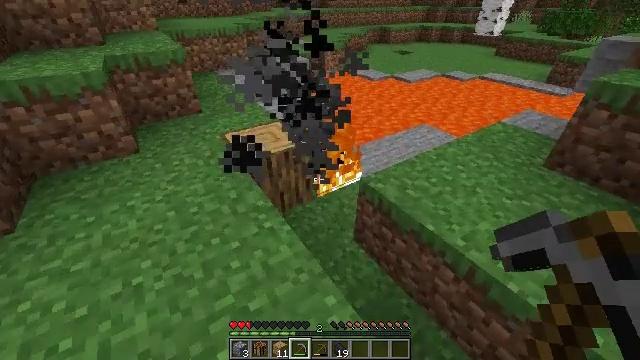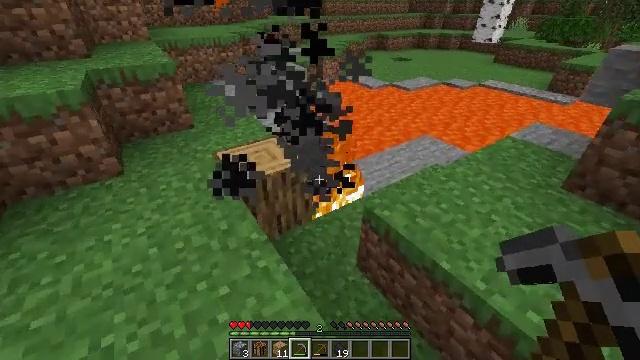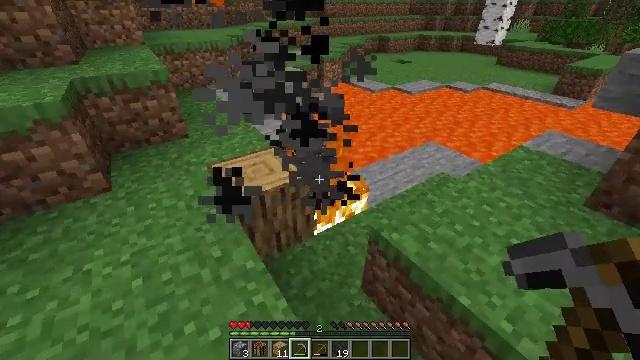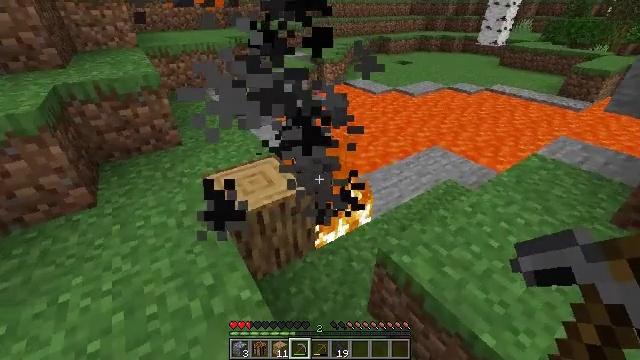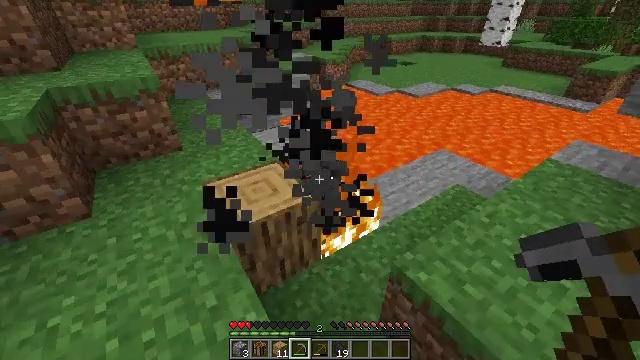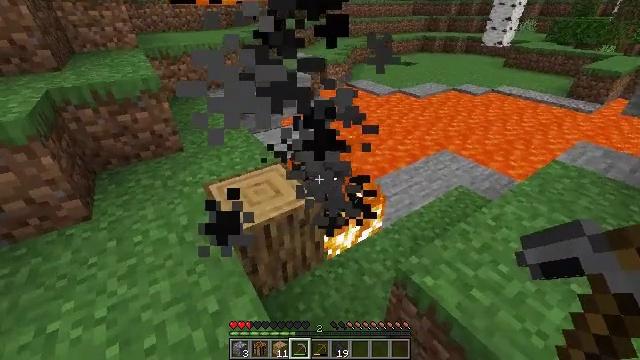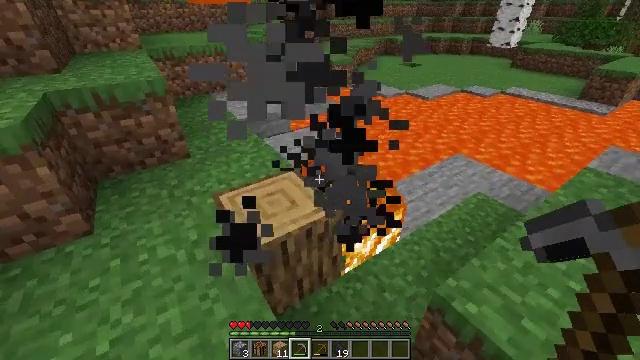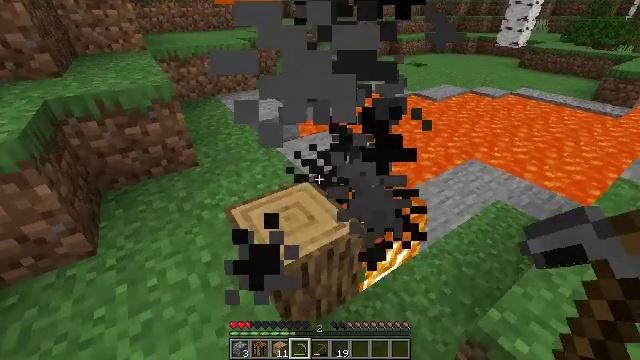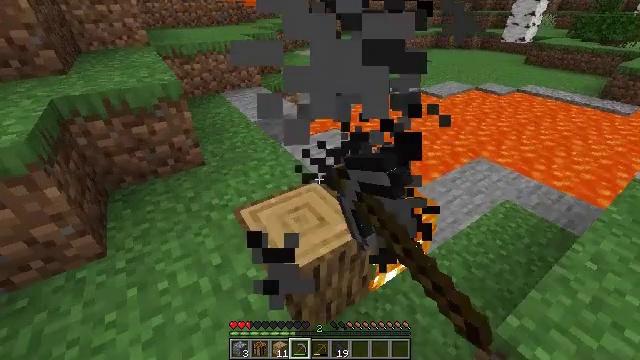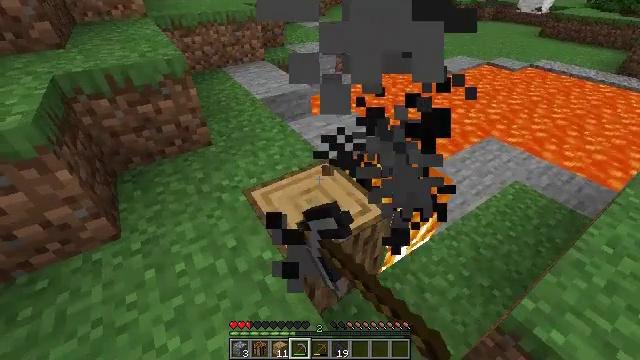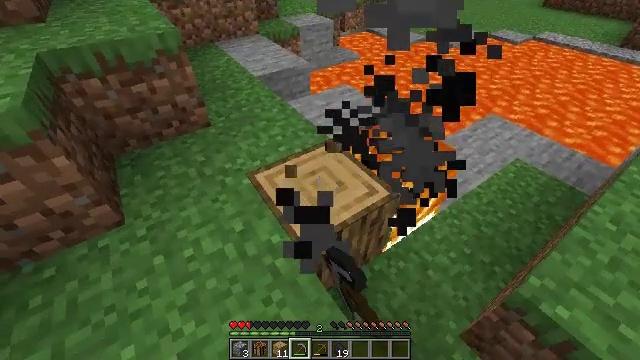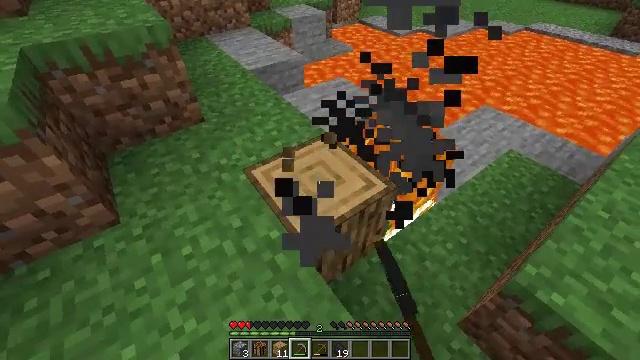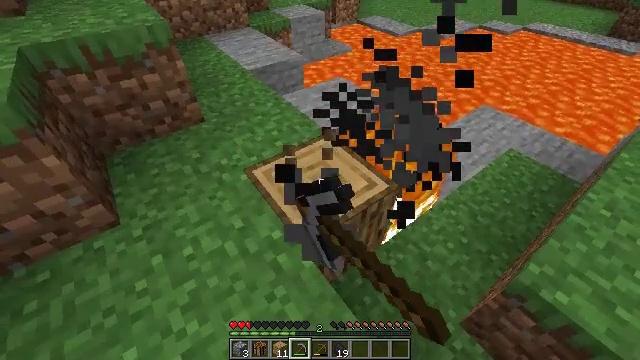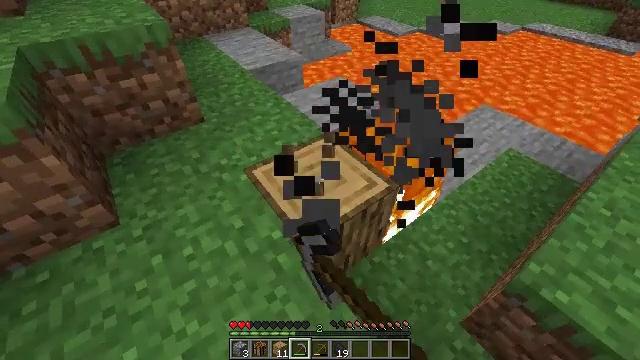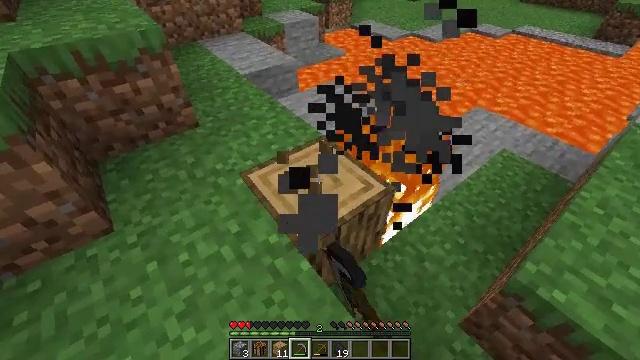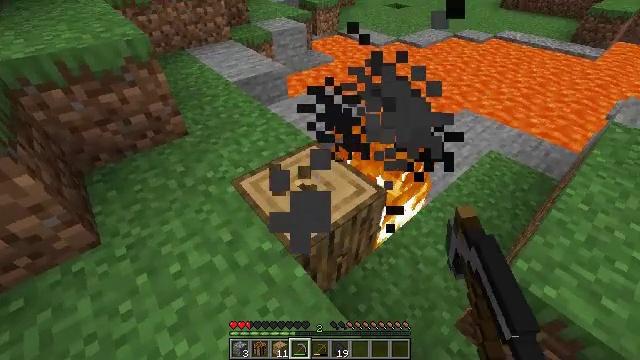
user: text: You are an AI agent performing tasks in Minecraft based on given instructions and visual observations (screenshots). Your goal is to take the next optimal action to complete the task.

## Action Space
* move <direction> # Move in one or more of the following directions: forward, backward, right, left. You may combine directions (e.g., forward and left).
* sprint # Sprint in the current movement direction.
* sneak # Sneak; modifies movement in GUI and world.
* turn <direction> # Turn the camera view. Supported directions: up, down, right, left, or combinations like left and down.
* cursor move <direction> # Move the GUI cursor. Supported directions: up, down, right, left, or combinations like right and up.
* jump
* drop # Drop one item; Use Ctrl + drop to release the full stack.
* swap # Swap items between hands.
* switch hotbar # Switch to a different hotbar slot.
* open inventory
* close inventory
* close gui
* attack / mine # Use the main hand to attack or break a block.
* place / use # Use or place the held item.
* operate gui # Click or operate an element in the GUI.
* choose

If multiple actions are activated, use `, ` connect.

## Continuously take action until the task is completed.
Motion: motion action
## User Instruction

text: Put out the fire.
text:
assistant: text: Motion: move forward, turn up
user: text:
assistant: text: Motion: move forward
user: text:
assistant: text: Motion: move forward
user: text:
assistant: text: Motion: move forward and move left
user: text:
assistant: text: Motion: move forward and move left
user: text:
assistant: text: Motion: move forward and move left
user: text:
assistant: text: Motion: move forward and move left, attack / mine
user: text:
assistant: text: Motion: move left, attack / mine
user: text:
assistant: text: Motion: turn down, attack / mine
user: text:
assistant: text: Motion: turn right and down, attack / mine
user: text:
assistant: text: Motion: turn right and down, attack / mine
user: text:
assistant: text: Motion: attack / mine
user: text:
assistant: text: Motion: attack / mine
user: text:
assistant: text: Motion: turn right, attack / mine
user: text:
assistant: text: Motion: turn right and up, attack / mine
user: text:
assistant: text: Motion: move forward, turn right and up, attack / mine
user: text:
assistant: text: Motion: move forward, turn right and up, attack / mine
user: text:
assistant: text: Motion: move forward, attack / mine
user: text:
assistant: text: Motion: move forward, turn right and down, attack / mine
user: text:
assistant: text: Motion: move forward, turn right and down, attack / mine
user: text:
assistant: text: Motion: turn right and down, attack / mine
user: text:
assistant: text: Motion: attack / mine
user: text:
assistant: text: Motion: attack / mine
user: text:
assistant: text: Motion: attack / mine
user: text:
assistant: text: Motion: attack / mine
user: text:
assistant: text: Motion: attack / mine